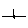
Label: line